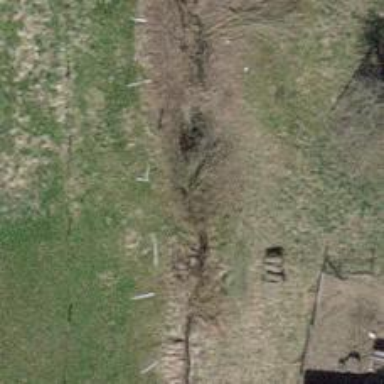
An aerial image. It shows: Ditch in the surroundings.